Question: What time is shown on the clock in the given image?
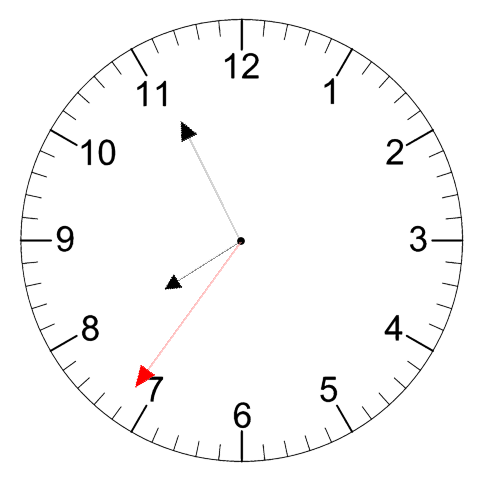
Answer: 07:55:36